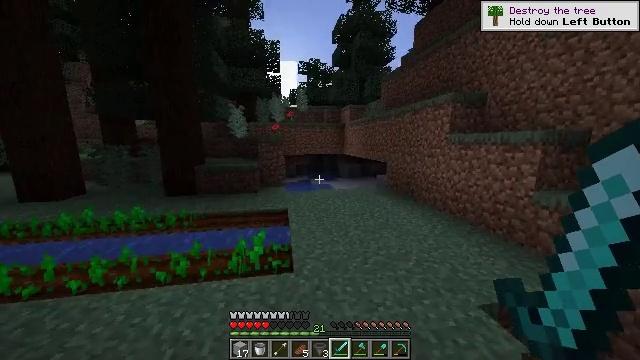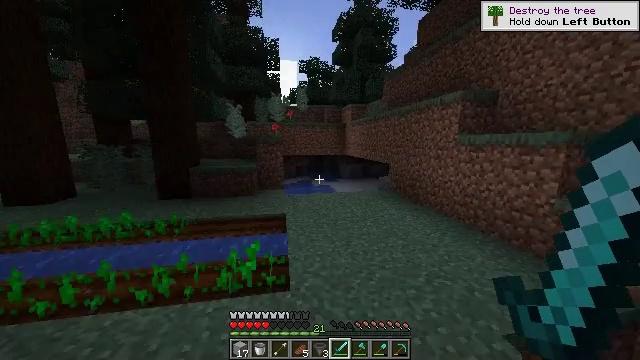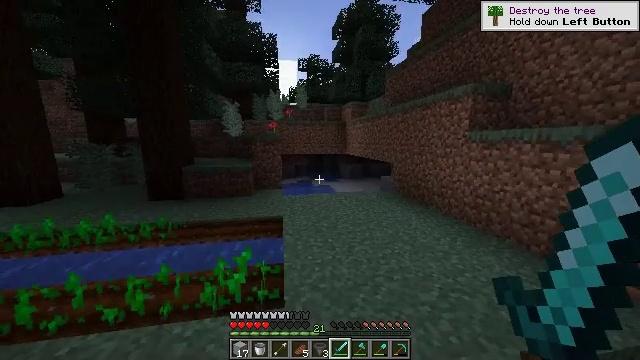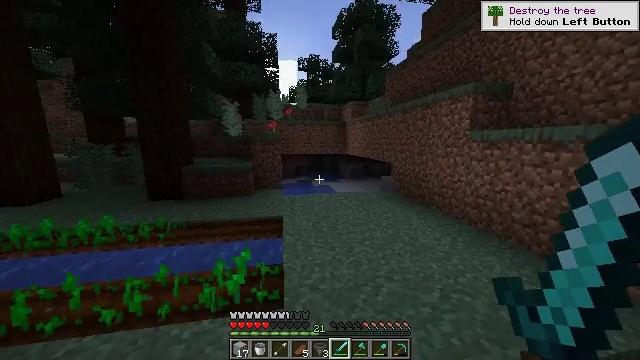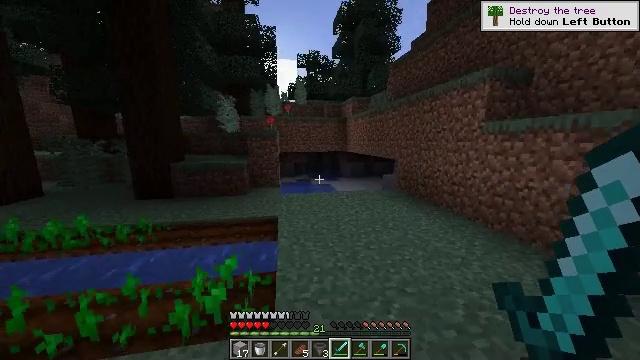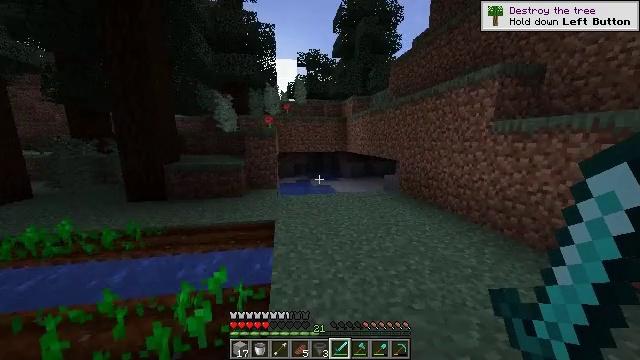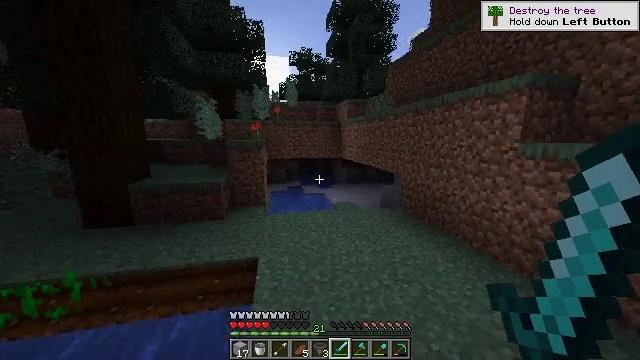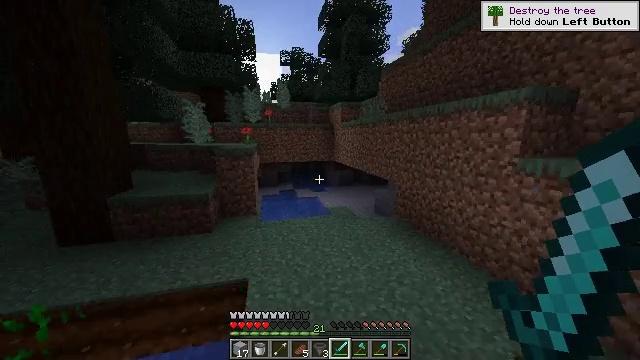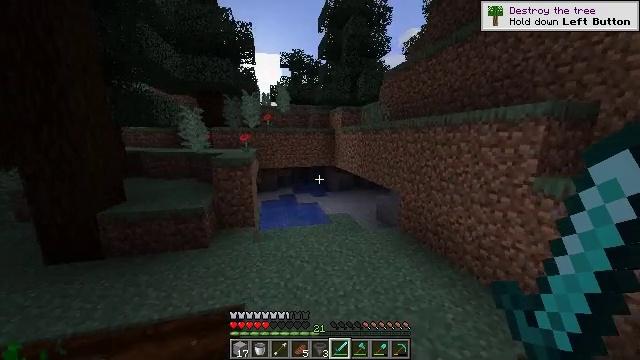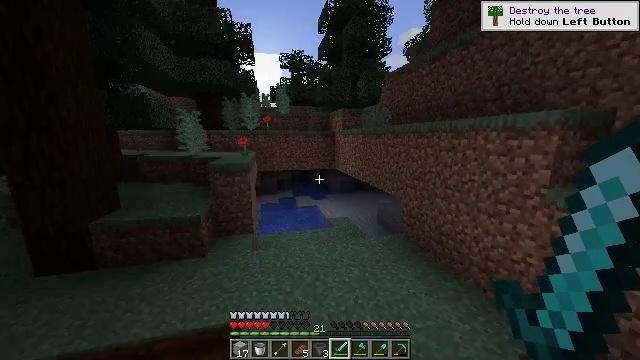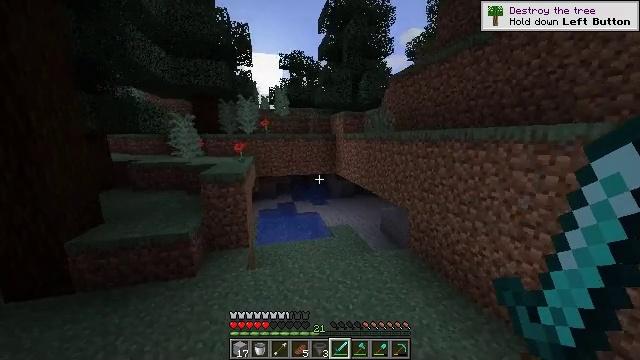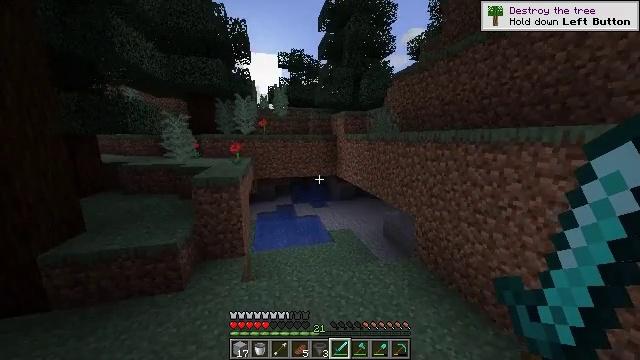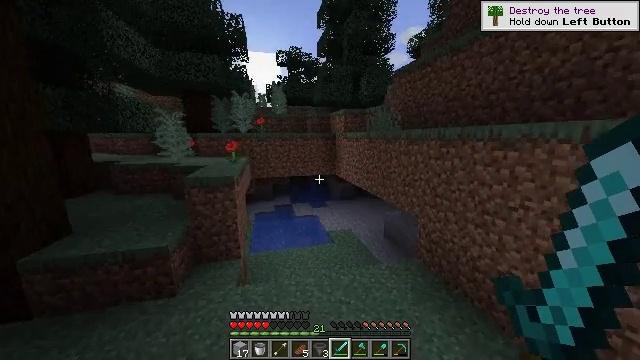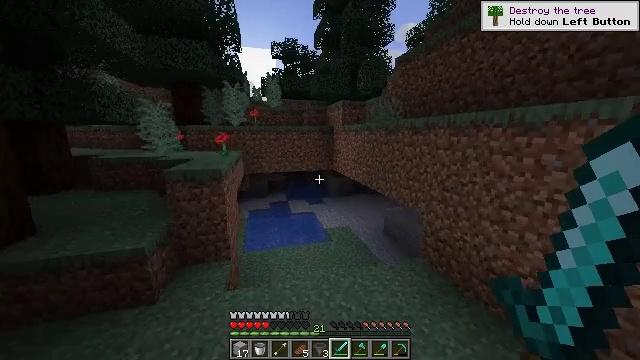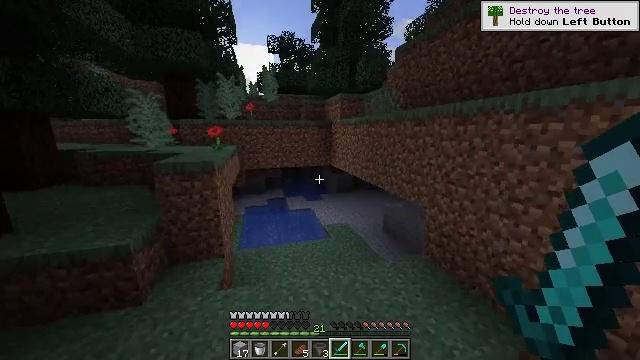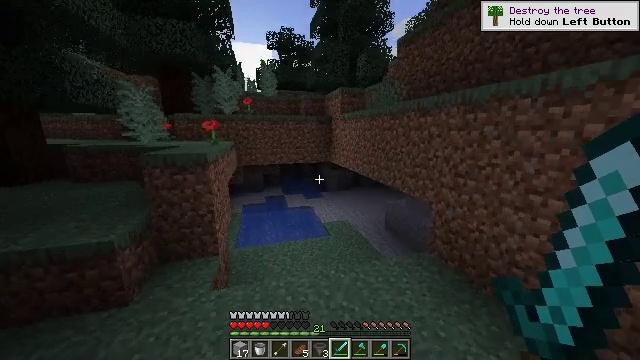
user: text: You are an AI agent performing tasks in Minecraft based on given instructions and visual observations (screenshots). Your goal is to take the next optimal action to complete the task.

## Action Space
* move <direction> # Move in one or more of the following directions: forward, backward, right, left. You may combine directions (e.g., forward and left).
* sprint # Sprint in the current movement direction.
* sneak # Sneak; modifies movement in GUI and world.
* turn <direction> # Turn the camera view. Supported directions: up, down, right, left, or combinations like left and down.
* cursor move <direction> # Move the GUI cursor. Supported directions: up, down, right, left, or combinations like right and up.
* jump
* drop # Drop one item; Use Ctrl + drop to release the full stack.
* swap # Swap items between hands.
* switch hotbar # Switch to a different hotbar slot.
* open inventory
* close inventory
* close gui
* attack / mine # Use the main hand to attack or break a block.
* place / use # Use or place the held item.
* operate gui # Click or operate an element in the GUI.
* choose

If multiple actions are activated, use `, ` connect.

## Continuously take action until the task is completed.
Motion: motion action
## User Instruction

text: Break the large fern to clear the space.
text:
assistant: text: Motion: move forward, jump
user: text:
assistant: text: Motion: move forward, jump
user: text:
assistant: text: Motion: move forward, jump
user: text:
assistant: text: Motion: move forward, jump
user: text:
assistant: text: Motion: move forward, jump
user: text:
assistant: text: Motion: move forward, turn right, jump
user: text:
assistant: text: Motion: move forward, turn right, jump
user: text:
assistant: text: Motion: move forward, jump
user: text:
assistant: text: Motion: move forward, sprint, jump
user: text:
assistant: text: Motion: move forward, sprint, jump
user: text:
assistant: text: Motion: move forward, sprint, jump
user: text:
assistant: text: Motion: move forward, sprint, jump
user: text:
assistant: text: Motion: move forward, jump
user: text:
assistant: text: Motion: move forward
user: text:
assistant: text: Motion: move forward
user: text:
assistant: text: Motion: no_op
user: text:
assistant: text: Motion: no_op
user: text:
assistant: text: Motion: no_op
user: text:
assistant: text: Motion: no_op
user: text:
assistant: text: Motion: turn left
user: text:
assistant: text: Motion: turn left
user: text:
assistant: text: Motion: turn left
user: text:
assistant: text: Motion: move forward, turn left and up
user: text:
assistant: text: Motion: move forward, turn left and up
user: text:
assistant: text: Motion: move forward, turn left
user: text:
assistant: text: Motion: move forward, turn left
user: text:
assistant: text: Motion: move forward, turn left
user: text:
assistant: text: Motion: move forward, turn left
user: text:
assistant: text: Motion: move forward, turn left
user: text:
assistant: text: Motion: move forward, turn left